Interaction volume radius: 10 \u00c5
Interaction volume height: 20 \u00c5
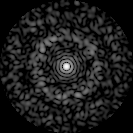
Disorder parameter: 0.8257